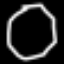
Label: octagon